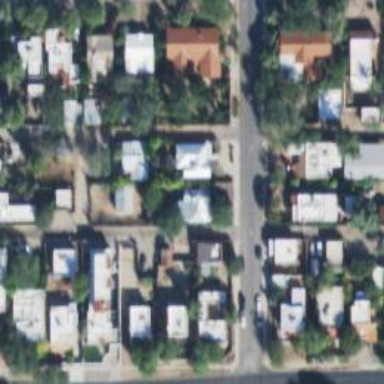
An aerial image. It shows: Alleyway designated as service road.